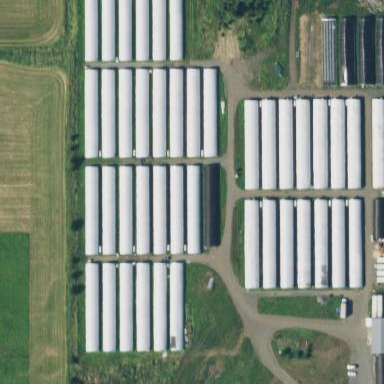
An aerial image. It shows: Greenhouse used for horticulture.